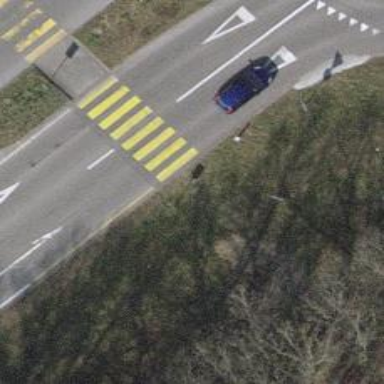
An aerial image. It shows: Marked road crossing with visible crossing markings.